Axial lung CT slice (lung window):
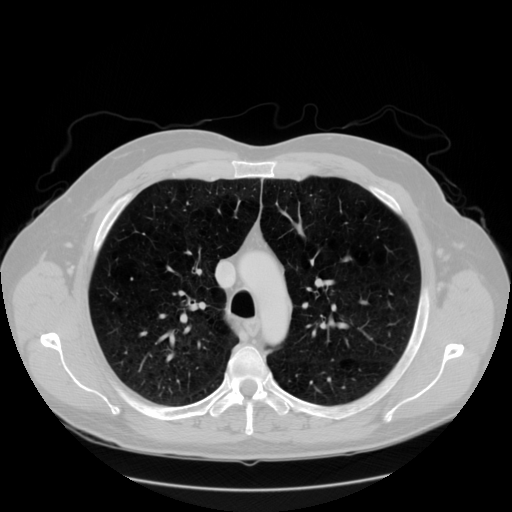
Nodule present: no